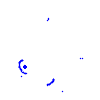
Particle: proton